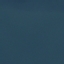
Land use / land cover: SeaLake